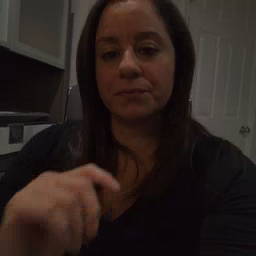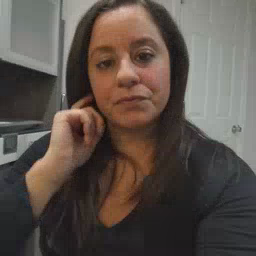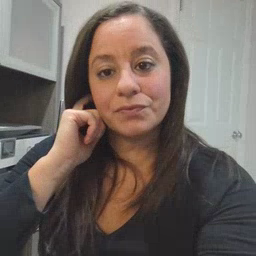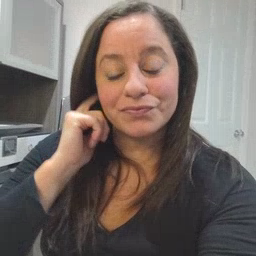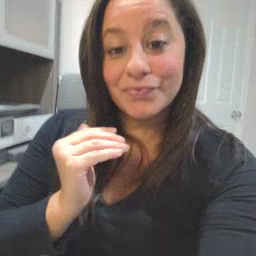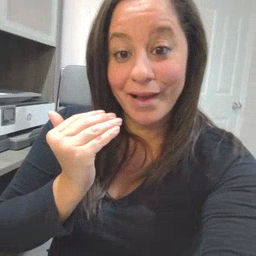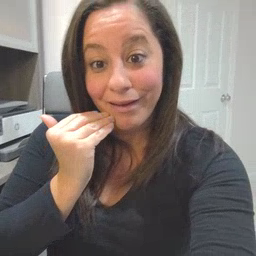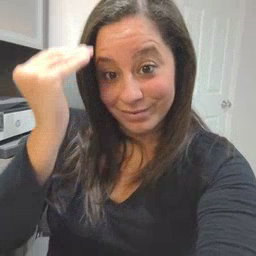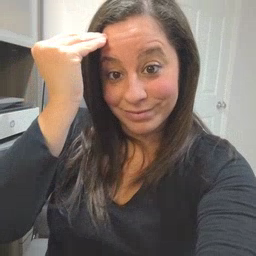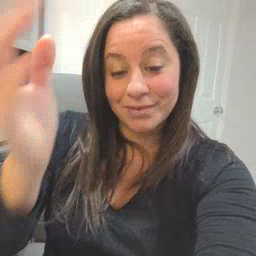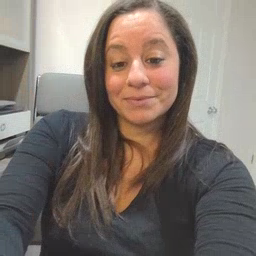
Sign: head